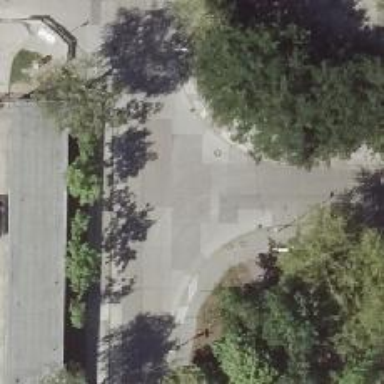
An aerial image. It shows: Residential road with concrete surface. There are separate sidewalks on both sides.